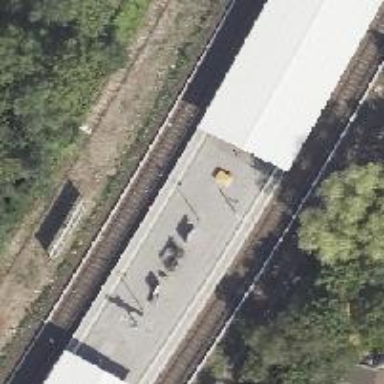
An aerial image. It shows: Platform edge at railway station.